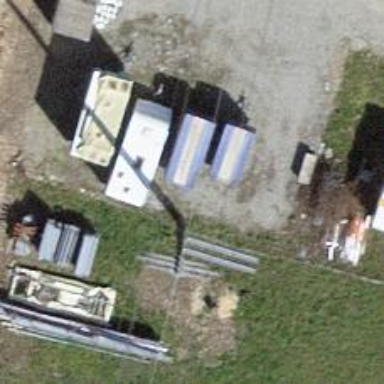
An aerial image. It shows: Concrete power pole.